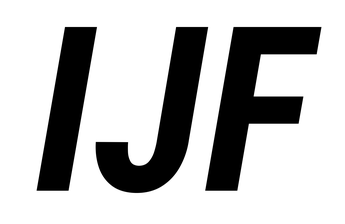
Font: Roboto-Italic_Condensed_Bold_Italic